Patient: sex M, age 52
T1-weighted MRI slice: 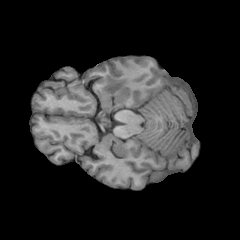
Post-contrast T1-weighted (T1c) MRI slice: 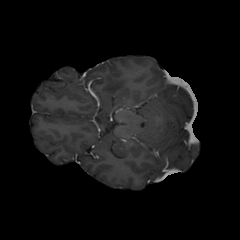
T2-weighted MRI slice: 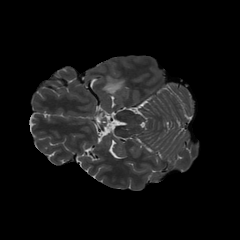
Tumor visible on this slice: yes
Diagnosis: Glioblastoma, IDH-wildtype
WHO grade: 4